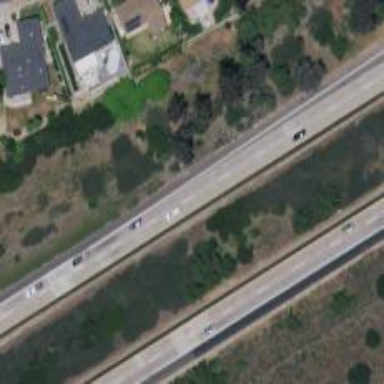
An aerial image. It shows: View of motorway.